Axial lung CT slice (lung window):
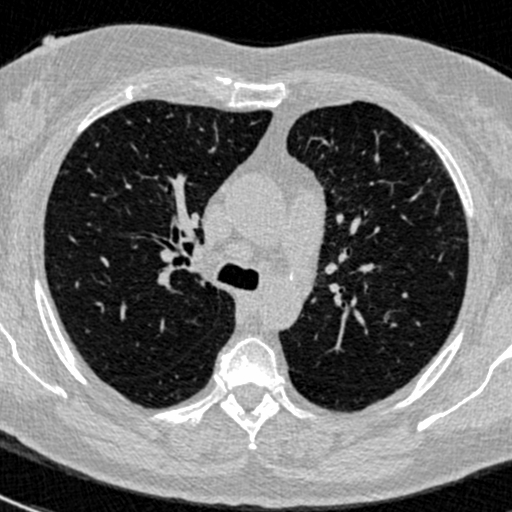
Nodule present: no